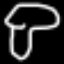
Label: mushroom